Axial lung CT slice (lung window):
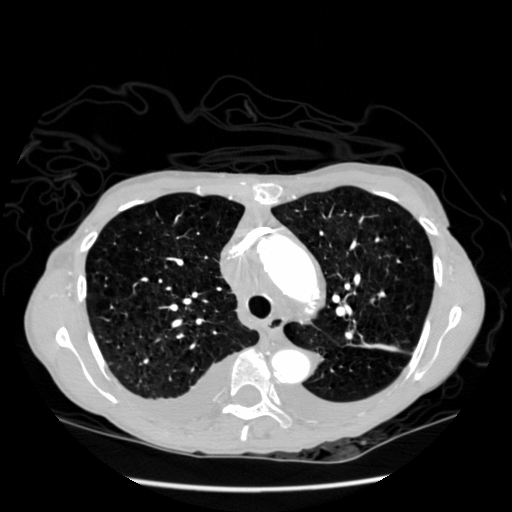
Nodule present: no